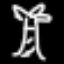
Label: palm tree